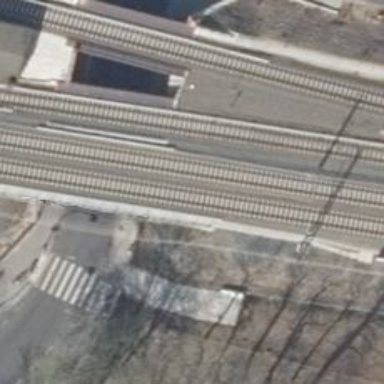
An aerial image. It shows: Electrified light rail railway.